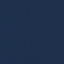
Land use / land cover class: SeaLake